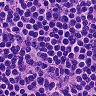
Metastatic tissue present: no